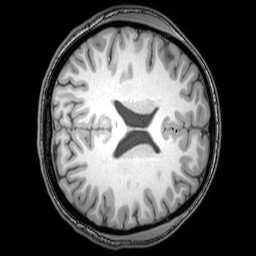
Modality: T1w
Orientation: axial
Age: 20
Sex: female
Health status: healthy
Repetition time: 0.081 s
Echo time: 0.037 s